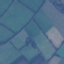
Label: Pasture